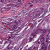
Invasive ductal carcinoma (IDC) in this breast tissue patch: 1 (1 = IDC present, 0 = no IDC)